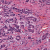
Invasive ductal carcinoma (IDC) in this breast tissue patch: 1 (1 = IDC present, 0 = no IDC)